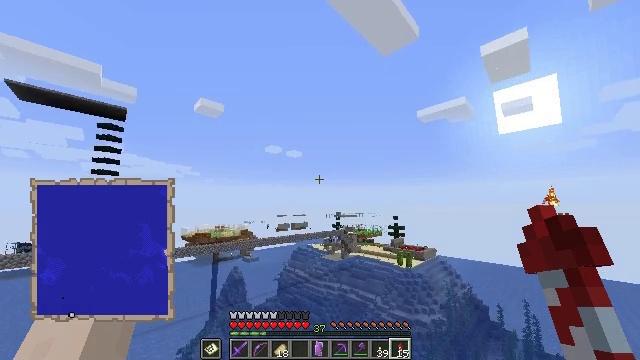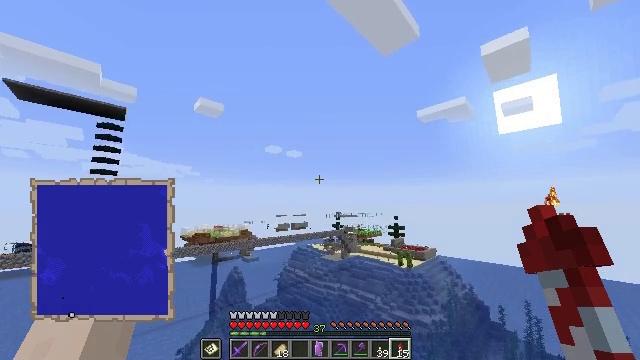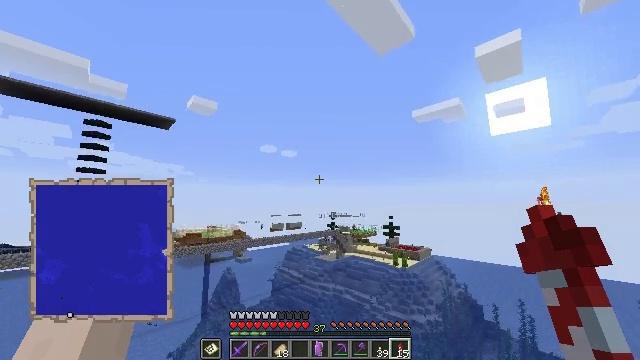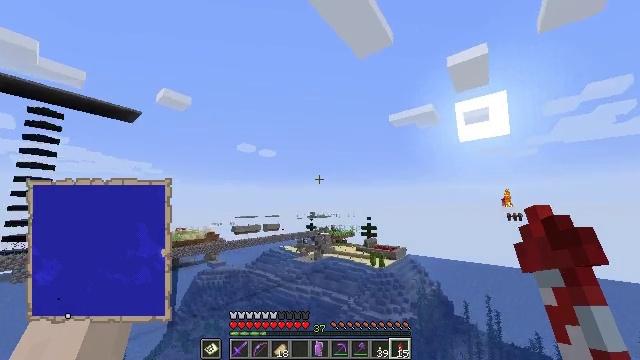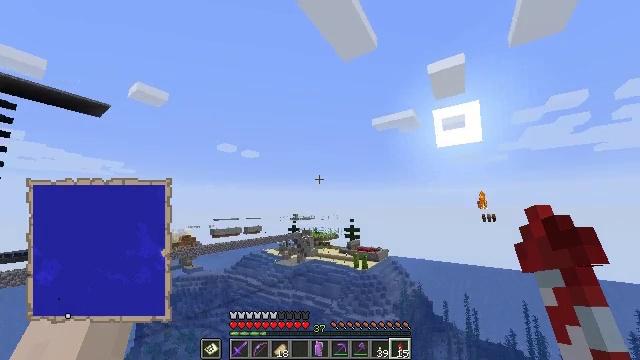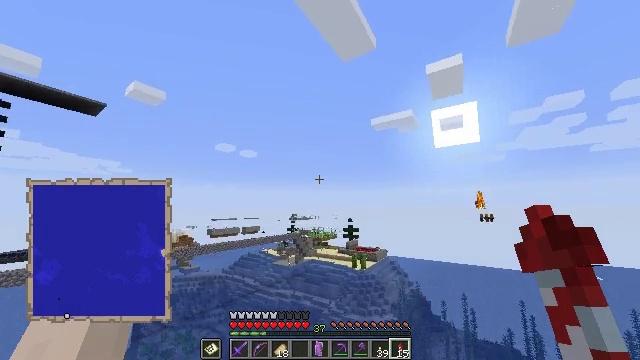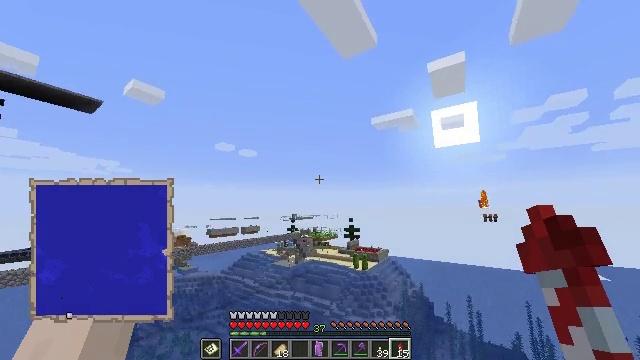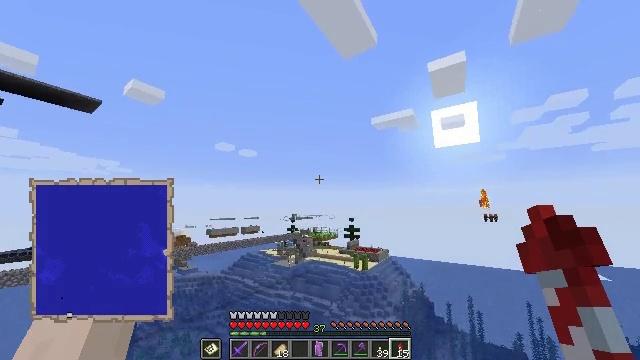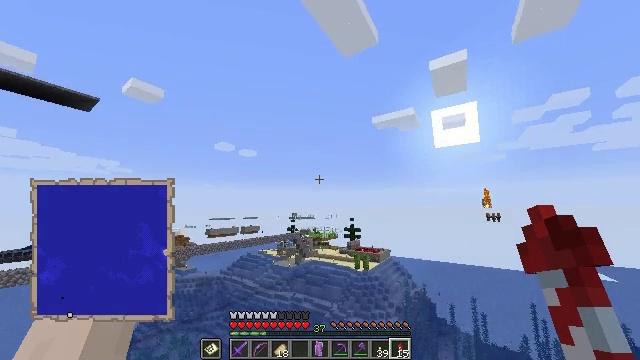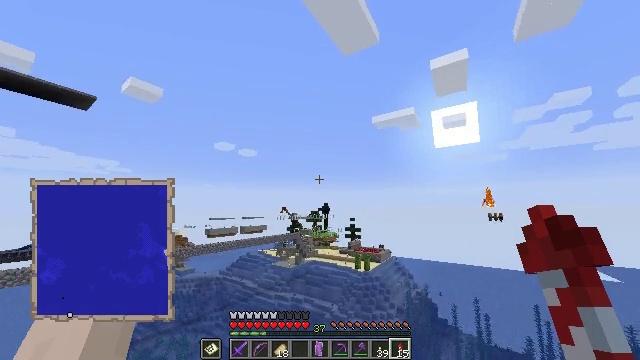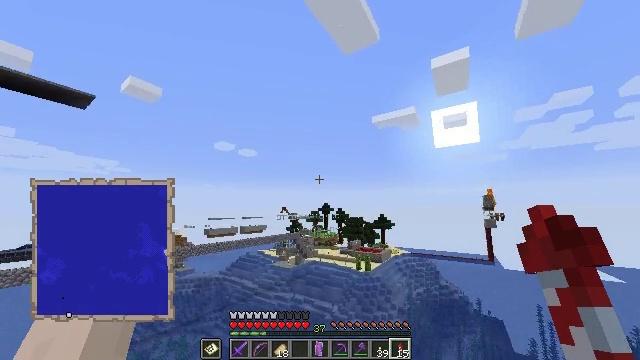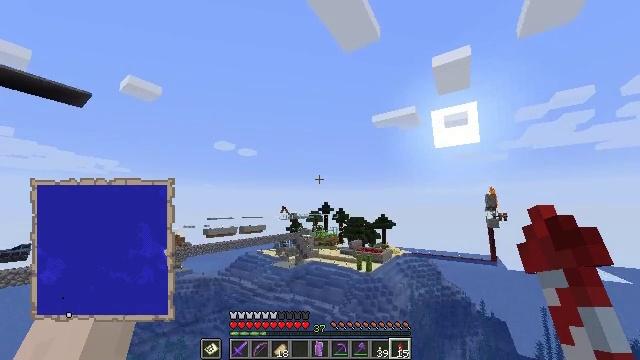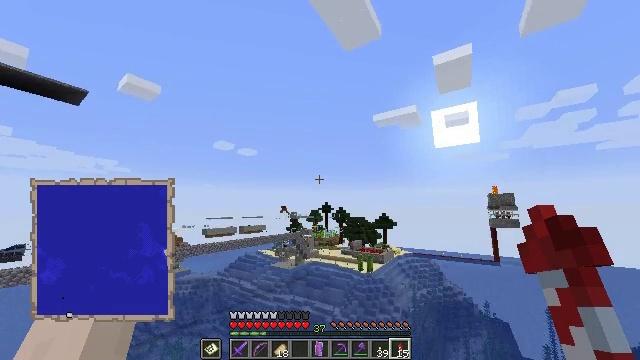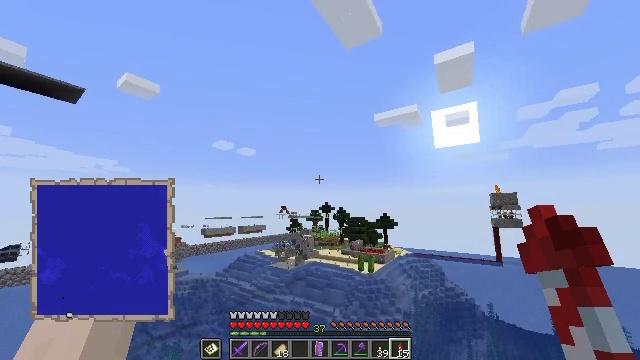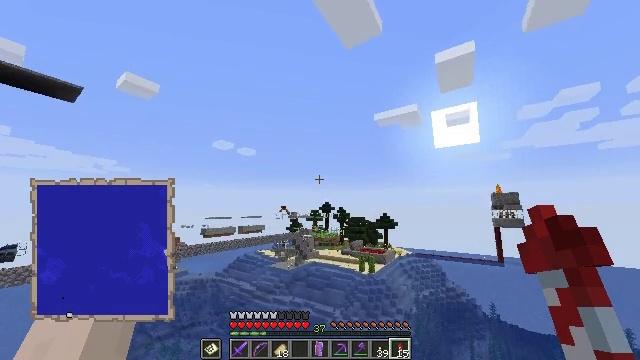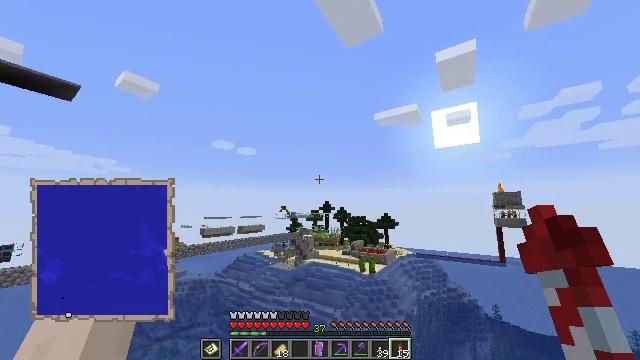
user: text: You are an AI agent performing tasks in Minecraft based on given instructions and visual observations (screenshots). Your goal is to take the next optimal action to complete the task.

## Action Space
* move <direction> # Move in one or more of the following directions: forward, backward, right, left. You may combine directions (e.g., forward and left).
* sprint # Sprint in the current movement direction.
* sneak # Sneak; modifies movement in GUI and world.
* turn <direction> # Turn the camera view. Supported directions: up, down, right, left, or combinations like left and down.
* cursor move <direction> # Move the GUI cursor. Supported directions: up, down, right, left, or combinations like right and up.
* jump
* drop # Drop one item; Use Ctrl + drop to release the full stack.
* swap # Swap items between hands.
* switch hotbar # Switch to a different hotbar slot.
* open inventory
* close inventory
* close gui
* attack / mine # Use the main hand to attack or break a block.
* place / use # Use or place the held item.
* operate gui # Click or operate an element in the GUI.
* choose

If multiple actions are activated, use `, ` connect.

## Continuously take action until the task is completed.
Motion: motion action
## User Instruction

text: Use paper to craft a filled map.
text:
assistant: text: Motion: move forward, sprint
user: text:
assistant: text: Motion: move forward, sprint, turn right
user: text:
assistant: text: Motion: move forward, sprint, turn right
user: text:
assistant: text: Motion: move forward, sprint, turn right
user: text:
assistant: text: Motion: move forward, sprint
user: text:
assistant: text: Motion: move forward, sprint
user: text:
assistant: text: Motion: move forward, sprint
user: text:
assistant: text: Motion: move forward, sprint
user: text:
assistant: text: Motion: move forward, sprint
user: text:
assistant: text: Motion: move forward, sprint
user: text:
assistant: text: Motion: move forward, sprint
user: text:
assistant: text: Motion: move forward, sprint
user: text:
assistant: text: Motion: move forward, sprint
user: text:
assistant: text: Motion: move forward, sprint
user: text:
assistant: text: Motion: move forward, sprint
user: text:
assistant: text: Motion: move forward, sprint
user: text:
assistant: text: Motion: move forward, sprint
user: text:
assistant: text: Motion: move forward, sprint
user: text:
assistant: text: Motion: move forward, sprint
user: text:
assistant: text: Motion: move forward, sprint
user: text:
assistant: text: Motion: move forward, sprint
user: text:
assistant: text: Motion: move forward, sprint
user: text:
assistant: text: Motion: move forward, sprint
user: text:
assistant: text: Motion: move forward, sprint
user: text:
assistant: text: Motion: move forward, sprint
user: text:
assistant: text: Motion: move forward, sprint
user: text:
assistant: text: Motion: move forward, sprint
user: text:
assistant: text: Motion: move forward, sprint
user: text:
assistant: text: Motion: move forward, sprint
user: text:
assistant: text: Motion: move forward, sprint